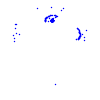
Particle: kaon